Question: Please have a look at the following code
'''
package wizardGUI;
import java.awt.*;
import java.awt.event.*;
import javax.swing.*;
public class WizardPanel extends JDialog
{
private JPanel cardPanel, buttonPanel;
private JButton next,previous;
private CardLayout c1;
private FileSelector fileSelector;
private DelemeterSelector delemeterSelector;
private int count = 1;
public WizardPanel()
{
//Intializing instance variables
fileSelector = FileSelector.getInstance();
delemeterSelector = DelemeterSelector.getInstance();
cardPanel = new JPanel();
c1 = new CardLayout();
cardPanel.setLayout(c1);
cardPanel.add(fileSelector,"1");
cardPanel.add(delemeterSelector,"2");
c1.show(cardPanel, "1");;
buttonPanel = new JPanel();
buttonPanel.setLayout(new FlowLayout(FlowLayout.RIGHT));
next = new JButton("Next");
next.addActionListener(new NextButtonAction());
previous = new JButton("Previous");
buttonPanel.add(next);
buttonPanel.add(previous);
//Creating the GUI
this.setLayout(new BorderLayout());
this.add(cardPanel,"Center");
this.add(buttonPanel,"South");
this.setDefaultCloseOperation(JFrame.DISPOSE_ON_CLOSE);
this.setResizable(true);
this.pack();
this.setVisible(true);
}
private class NextButtonAction implements ActionListener
{
public void actionPerformed(ActionEvent ae)
{
c1.show(cardPanel, "2");
}
}
}
'''
'''
package wizardGUI;
/*This is the first panel is wazard GUI. Using this window user can select the correct file
which contains the data required to create the table
*/
import java.awt.*;
import java.awt.event.*;
import javax.swing.*;
public class FileSelector extends JPanel
{
private JLabel fileName, description;
private JTextField fileTxt;
private JButton browse;
private GridBagLayout gbl;
private GridBagConstraints gbc;
private static FileSelector instance = null;
private FileSelector()
{
//Intializing instance variables
fileName = new JLabel("File Name: ");
description = new JLabel("Specify the source of the data");
fileTxt = new JTextField(10);
browse = new JButton("Browse");
gbl = new GridBagLayout();
gbc = new GridBagConstraints();
//Creating GUI
this.setLayout(gbl);
gbc.gridx = 1;
gbc.gridy = 1;
gbc.weightx = 0.0;
gbc.weighty = 0.0;
gbc.fill = GridBagConstraints.BOTH;
this.add(description,gbc);
gbc.gridx = 1;
gbc.gridy = 2;
gbc.weightx = 1.0;
gbc.fill = GridBagConstraints.BOTH;
gbc.insets = new Insets(0,10,0,0);
this.add(locationPanel(),gbc);
this.setBorder(BorderFactory.createEmptyBorder());
}
private JPanel locationPanel()
{
JPanel panel = new JPanel();
panel.setLayout(new FlowLayout());
panel.add(fileName);
panel.add(fileTxt);
panel.add(browse);
return panel;
}
public static FileSelector getInstance()
{
if(instance==null)
{
instance = new FileSelector();
}
return instance;
}
}
'''
'''
/*This is the second windows in wizard
This class is designed to let the user to select the delemeter to break information */
package wizardGUI;
import java.awt.event.*;
import java.awt.*;
import javax.swing.*;
public class DelemeterSelector extends JPanel
{
private JLabel description;
private JRadioButton tabBtn, semicolanBtn, commaBtn, spaceBtn;
private JTextArea txtArea;
private JScrollPane scroll;
private ButtonGroup btnGroup;
private GridBagLayout gbl;
private GridBagConstraints gbc;
private static DelemeterSelector instance = null;
private DelemeterSelector()
{
//Initializing instance variables
description = new JLabel("What delemeter separates your fields? Select the appropreiate delemeter");
tabBtn = new JRadioButton("Tab");
semicolanBtn = new JRadioButton("Semicolan");
commaBtn = new JRadioButton("Comma");
spaceBtn = new JRadioButton("Space");
btnGroup = new ButtonGroup();
btnGroup.add(tabBtn);
btnGroup.add(semicolanBtn);
btnGroup.add(commaBtn);
btnGroup.add(spaceBtn);
txtArea = new JTextArea(20,70);
scroll = new JScrollPane(txtArea);
gbl = new GridBagLayout();
gbc = new GridBagConstraints();
this.setLayout(gbl);
//Creating the GUI
gbc.gridx = 1;
gbc.gridy = 1;
gbc.fill = GridBagConstraints.BOTH;
gbc.insets = new Insets(20,0,0,0);
this.add(description,gbc);
gbc.gridx = 1;
gbc.gridy = 2;
gbc.fill = GridBagConstraints.BOTH;
gbc.insets = new Insets(20,0,0,0);
this.add(radioPanel(),gbc);
gbc.gridx = 1;
gbc.gridy = 3;
gbc.insets = new Insets(10,0,0,0);
gbc.fill = GridBagConstraints.BOTH;
this.add(scroll,gbc);
}
private JPanel radioPanel()
{
JPanel panel = new JPanel();
panel.setLayout(new FlowLayout());
panel.add(tabBtn);
panel.add(semicolanBtn);
panel.add(commaBtn);
panel.add(spaceBtn);
panel.setBorder(BorderFactory.createTitledBorder("Choose the Delimeter that seperates your fields"));
return panel;
}
public static DelemeterSelector getInstance()
{
if(instance == null)
{
instance = new DelemeterSelector();
}
return instance;
}
}
'''
When I run the code, the "FileSelector" looks really ugly. I want everything to be appear at the top of the pane, but instead, everything appears in middle!! I have even tried 'GridBagLayout' options to make it resizable, it also failed. The look of it is in the attached image

How can I make it look nice and scalable? Please help
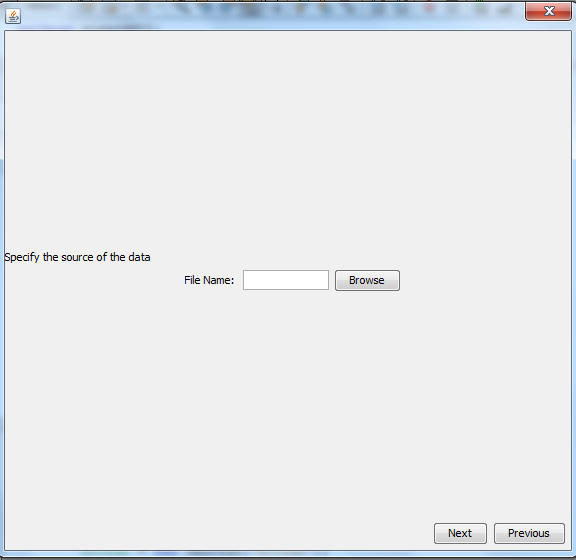
Answer: Just a quick example which shows the same behavior and a fix, without the need for all that external code (an <URL>
'''
import javax.swing.*;
import java.awt.*;
public class CardLayoutDemo {
public static void main( String[] args ) {
EventQueue.invokeLater( new Runnable() {
@Override
public void run() {
JFrame frame = new JFrame( "TestFrame" );
CardLayout cardLayout = new CardLayout();
JPanel contentPane = new JPanel( cardLayout );
JPanel firstPanel = new JPanel( );
firstPanel.setLayout( new BorderLayout( ) );
firstPanel.add( new JLabel( "Contents" ) );
//wrap the smallest panel instead of directly adding it
contentPane.add( firstPanel, "first" );
// JPanel wrappedPanel = new JPanel( new BorderLayout( ) );
// wrappedPanel.add( firstPanel, BorderLayout.NORTH );
// contentPane.add( wrappedPanel, "first" );
JPanel secondPanel = new JPanel( new BorderLayout( ) );
secondPanel.add( new JComponent() {
@Override
public Dimension getPreferredSize() {
return new Dimension( 500, 500 );
}
}, BorderLayout.CENTER );
contentPane.add( secondPanel, "second" );
cardLayout.show( contentPane, "first" );
frame.setContentPane( contentPane );
frame.pack();
frame.setDefaultCloseOperation( WindowConstants.DISPOSE_ON_CLOSE );
frame.setVisible( true );
}
} );
}
}
'''
When you run the code without making changes, it will show you a panel where the contents is centered (the 'firstPanel'). Without making any changes to the 'firstPanel', but simply by wrapping it you can keep it at the top. Just replace the 'contentPane.add( firstPanel, "first" )' by the 3 lines (in comment) underneath.
There are a lot of times where <URL> makes it easier to get the desired result, and imo this is one of them.